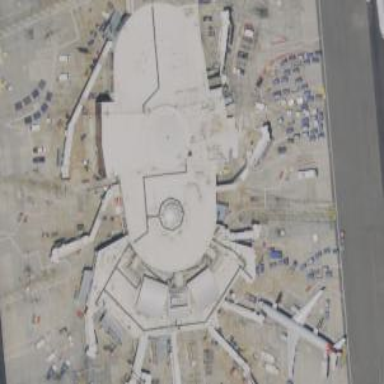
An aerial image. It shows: Airport gate.